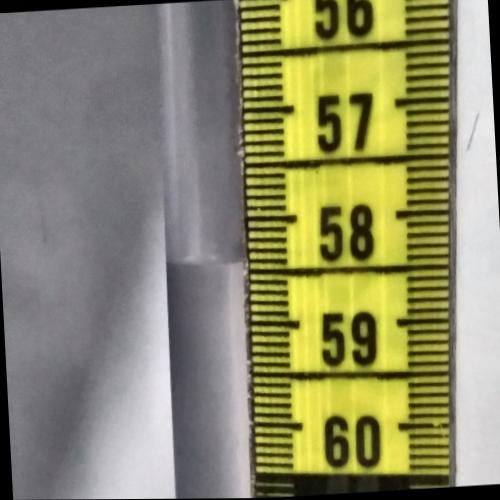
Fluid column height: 58.4 cm